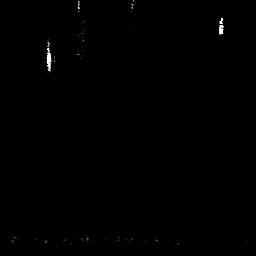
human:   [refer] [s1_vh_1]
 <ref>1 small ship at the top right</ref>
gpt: <box>[[83, 5, 88, 15, 0]]</box>